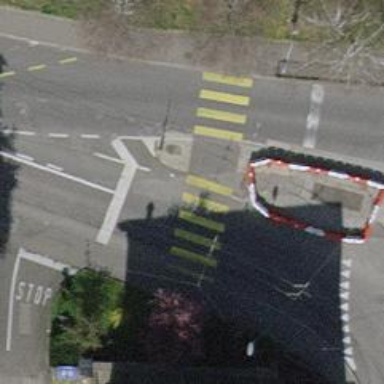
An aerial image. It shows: Marked road crossing with pedestrian island.